Field crop: maize
Growth stage: 2
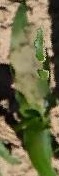
Species: maize